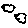
Label: cloud